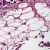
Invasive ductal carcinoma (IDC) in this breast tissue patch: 1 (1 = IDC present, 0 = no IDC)